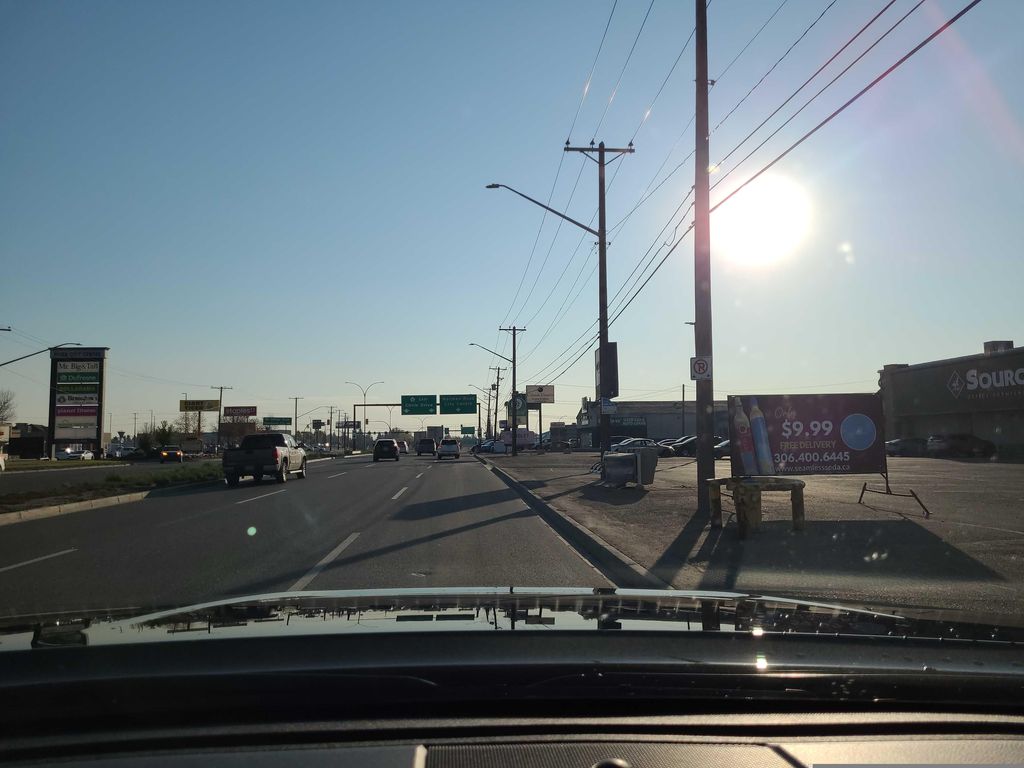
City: saskatoon